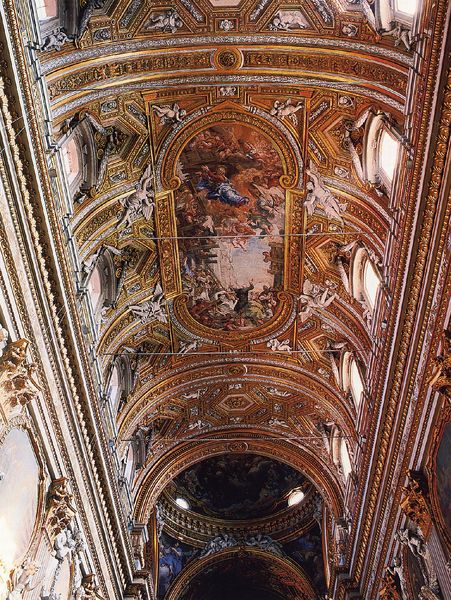
Titel: Santa Maria in Vallicella (Chiesa Nuova)
Künstler: Matteo da Castello
Standort: Rom (EU - I - Latium)
Schlagwörter: blau, gemälde, fenster, licht, marmor, szene, rot, malerei, architektur, barock, bibel, kirche, gold, decke, oval, rund, engel, relief, bogen, rundbogen, kuppel, stuck, foto, fotografie, gewölbe, hauptschiff, skulpturen, jesus, deckengemälde, fresko, biblisch, fesnter, kirhce, profanbau, spanner, deckenfresko